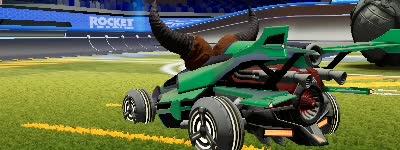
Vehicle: aftershock